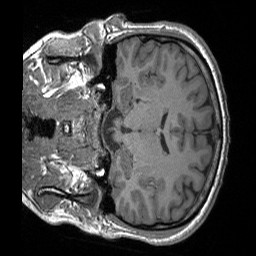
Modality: T1w
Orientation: coronal
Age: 27
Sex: male
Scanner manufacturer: siemens
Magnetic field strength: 3 T
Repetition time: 1.56 s
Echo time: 0.00207 s